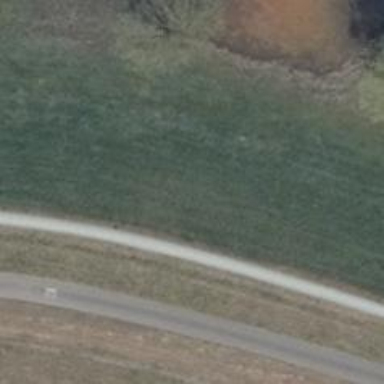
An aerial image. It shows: Path along embankment.